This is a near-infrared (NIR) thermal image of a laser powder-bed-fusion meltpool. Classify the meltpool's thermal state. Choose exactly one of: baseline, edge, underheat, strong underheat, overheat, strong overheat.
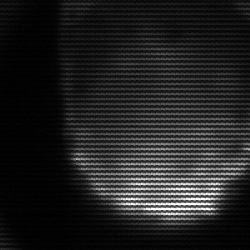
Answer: edge